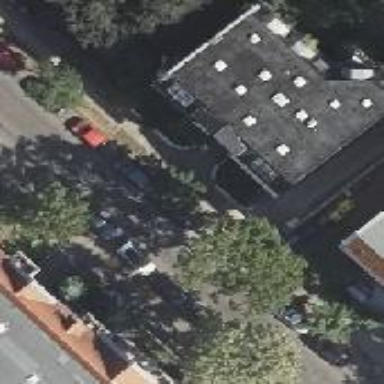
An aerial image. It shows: Apartment building with double saltbox roof shape.